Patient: sex M, age 77
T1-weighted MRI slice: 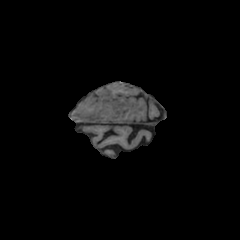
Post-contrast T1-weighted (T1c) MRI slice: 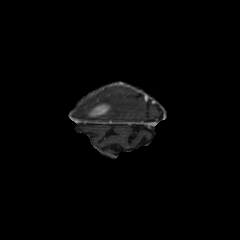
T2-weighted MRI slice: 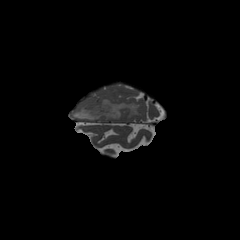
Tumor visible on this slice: yes
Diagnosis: Glioblastoma, IDH-wildtype
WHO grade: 4